Question: I don't know if what I am looking for is possible, I want JS, or any other programming method solution to detect the requests calls for a given url page, something similar to chrome dev tools

There is a site that displays videos, I would like to access through the video page url the playlist url, I inspected the source page but I haven't found it, it's been loaded after 4 -6 secs after the page is loaded, I could only find it in the chrome dev tools, under Network tab.
Note: Internet download manager & other firefox plugin could detect the playlist url. It should be some way of doing it.
Edited: I am open to develop chrome extension to capture the playlist link, similar to IDM chrome extension work.
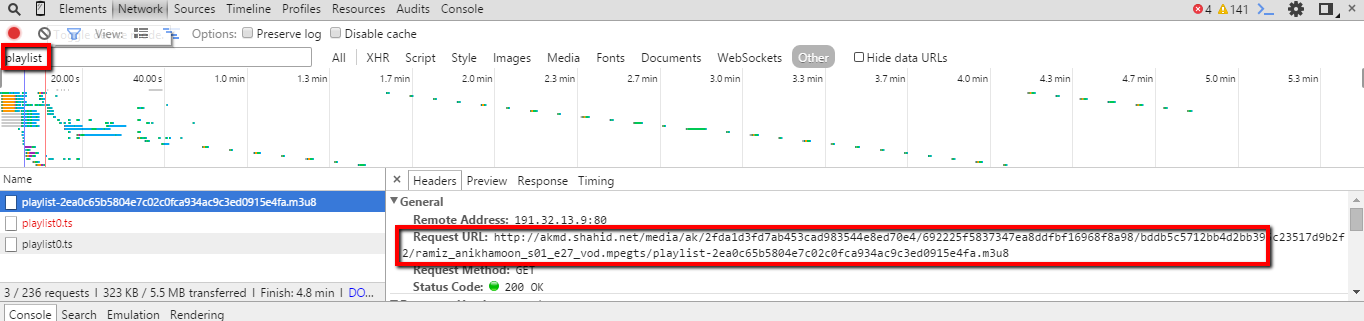
Answer: I could do it using <URL> in chrome extension. I added this code in the background.js and it worked.
'''
chrome.webRequest.onCompleted.addListener(function(details) {
var extension = details.url.split('.').pop();
if(extension == 'm3u8' ){
console.debug(details.url);
}
}, {
urls: ["<all_urls>"]
});
'''